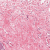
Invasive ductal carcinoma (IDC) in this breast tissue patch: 0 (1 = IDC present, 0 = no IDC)